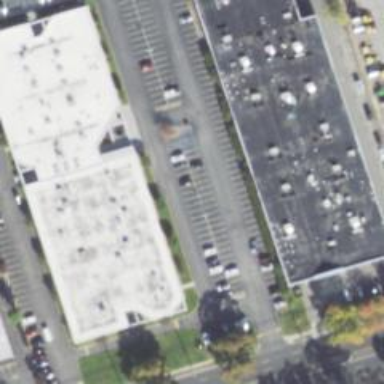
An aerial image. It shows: Commercial building.